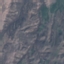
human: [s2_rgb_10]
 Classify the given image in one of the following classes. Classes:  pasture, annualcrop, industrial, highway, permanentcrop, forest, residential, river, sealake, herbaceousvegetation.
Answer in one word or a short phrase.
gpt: HerbaceousVegetation